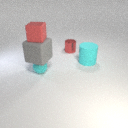
large cyan rubber cylinder behind small cyan rubber sphere